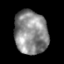
Tissue: skin
Cell type: Epithelial cells
Senescence score: 0.2769
Nuclear area (px): 1420
Mean DAPI intensity: 138.583